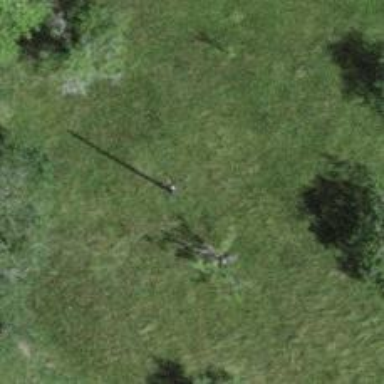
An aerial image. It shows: Power pole.